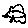
Label: bird